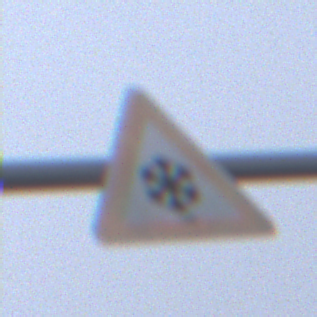
Verkehrszeichen: SchneeOderEisglaette
Umgebung: Outdoor, Nature
Tageszeit: SunriseSunset
Wetter: Overcast
Licht: Natural
Jahreszeit: NotSpecified
Kontrast: LowContrast